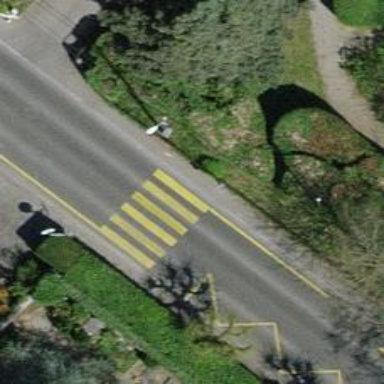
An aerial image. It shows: Tertiary road with asphalt surface. There is sidewalk on the left and cycle lane on the left side of the road.